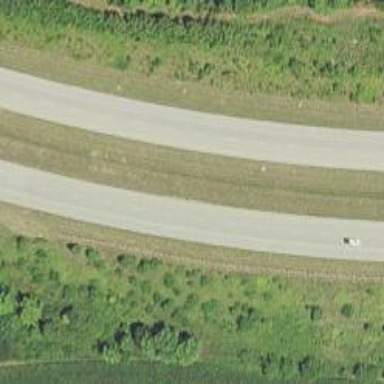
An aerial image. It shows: Trunk highway with expressway features.